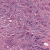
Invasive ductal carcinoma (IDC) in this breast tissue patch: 1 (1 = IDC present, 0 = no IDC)